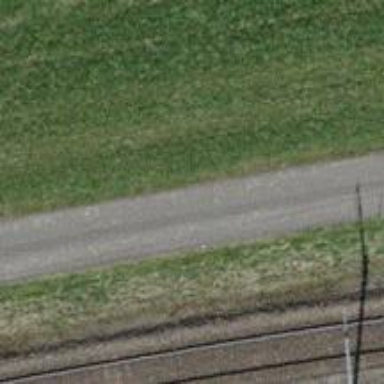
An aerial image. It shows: Asphalt track with grade1 surface.